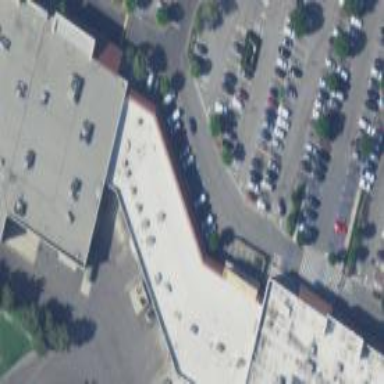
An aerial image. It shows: Commercial building.